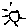
Label: sun